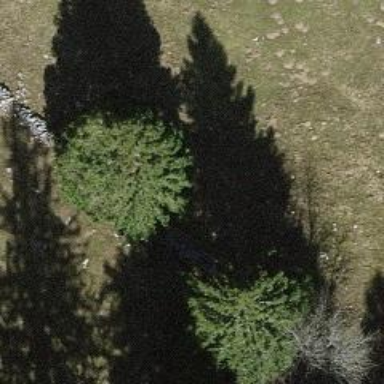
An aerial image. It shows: Beautiful tree in nature.